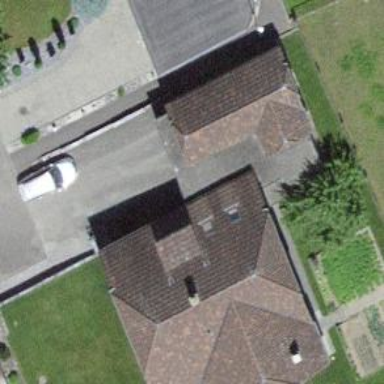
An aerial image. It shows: Residential building.